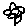
Label: flower